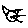
Label: cat